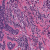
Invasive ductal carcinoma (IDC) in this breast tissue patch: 1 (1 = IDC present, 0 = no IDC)